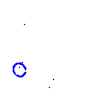
Particle: proton